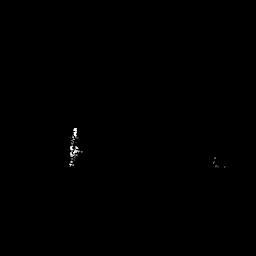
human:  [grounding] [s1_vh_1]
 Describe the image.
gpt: In the satellite image, there is  <ref>1 small ship </ref> <box>[[25, 55, 31, 65, 0]]</box> located at left.